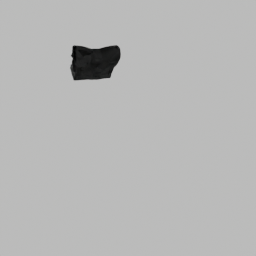
Label: tools